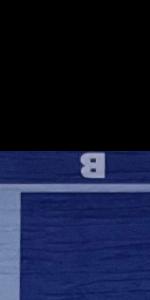
Label: Empty